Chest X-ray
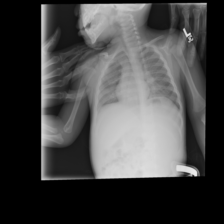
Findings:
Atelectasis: negative
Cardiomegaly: negative
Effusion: negative
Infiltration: negative
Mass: negative
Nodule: negative
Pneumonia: negative
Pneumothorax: negative
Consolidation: negative
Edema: negative
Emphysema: negative
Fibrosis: negative
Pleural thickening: negative
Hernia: negative